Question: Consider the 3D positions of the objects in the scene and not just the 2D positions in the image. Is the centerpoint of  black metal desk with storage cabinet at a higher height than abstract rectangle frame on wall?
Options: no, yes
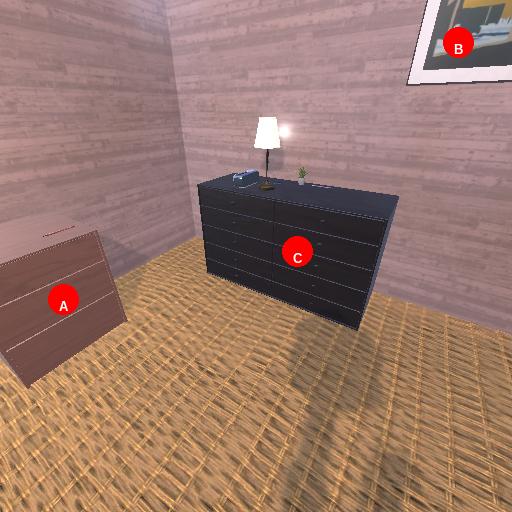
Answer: no